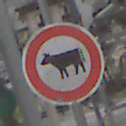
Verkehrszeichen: VerbotViehtrieb
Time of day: Midday
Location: Roofed (Special)
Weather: Overcast
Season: NotSpecified
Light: Natural